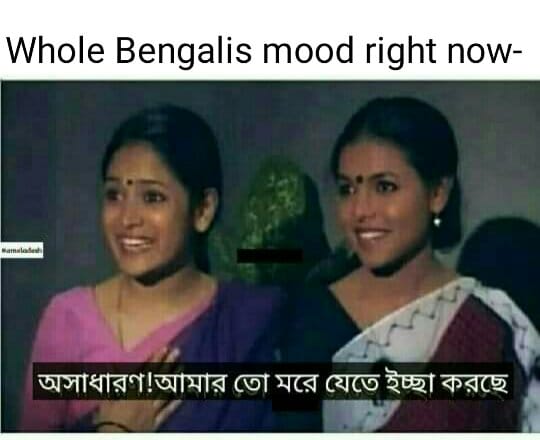
Caption: Whole Bengalis mood right now -   অসাধারণ !   আমার তো মরে যেতে ইচ্ছা করছে
Label: non-hate